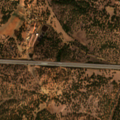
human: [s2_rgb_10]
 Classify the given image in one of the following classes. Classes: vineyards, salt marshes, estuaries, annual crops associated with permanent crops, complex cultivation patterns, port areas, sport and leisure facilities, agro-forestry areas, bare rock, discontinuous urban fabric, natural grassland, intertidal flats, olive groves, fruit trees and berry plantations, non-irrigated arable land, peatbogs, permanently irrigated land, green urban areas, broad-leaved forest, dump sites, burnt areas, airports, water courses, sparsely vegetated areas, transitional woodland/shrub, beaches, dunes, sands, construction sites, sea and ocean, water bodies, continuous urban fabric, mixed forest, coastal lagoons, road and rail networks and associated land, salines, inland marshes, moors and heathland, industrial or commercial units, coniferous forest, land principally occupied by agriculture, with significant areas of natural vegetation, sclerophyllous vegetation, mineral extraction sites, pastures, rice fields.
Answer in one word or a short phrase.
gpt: non-irrigated arable land, agro-forestry areas, broad-leaved forest